Question: I have sql server 2008 r2, I want to put my stored procedures in packages, i search the internet , i see that i have to install a data tool from microsoft for that. but this tool needs to be SSIS installed in SQL SERVER 2008 R2, how do i know if i have it ? thank u
### this is my sql server 2008 r2

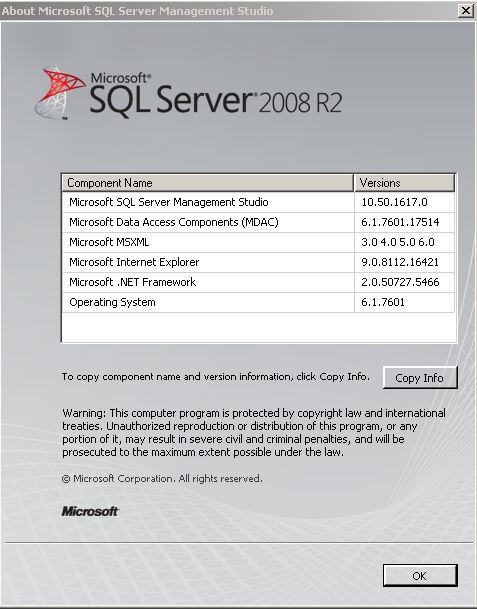
Answer: You can go to SQL Server Configuration Manager (usually available in Start>Sql Server 2008 R2> Configuration Tools). Once launched, you have access to all available services. If Sql Server Integration Services 10.0 is there, you can right click it and start it, if it's not already launched. Otherwise, you will have to go to the installation center and add this service.
SSIS is not available on Sql Server editions. It's not available on Express for example. You can check your edition with <URL>:
'''
SELECT SERVERPROPERTY('productversion'),
SERVERPROPERTY ('productlevel'),
SERVERPROPERTY ('edition')
'''